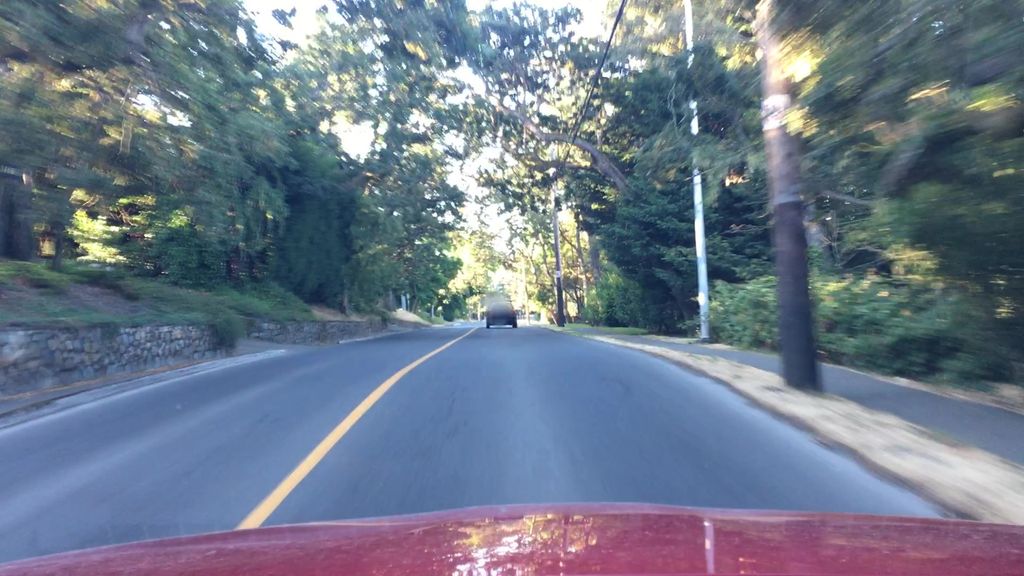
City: victoria